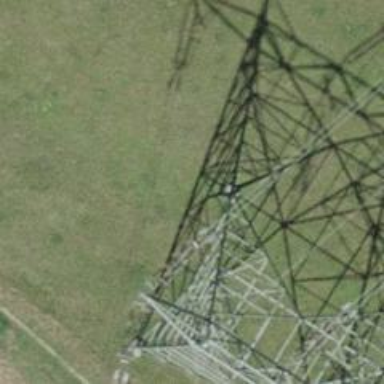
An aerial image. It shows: Power line with three cables.